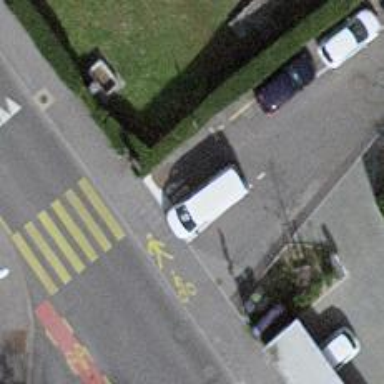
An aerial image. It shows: Asphalt sidewalk.